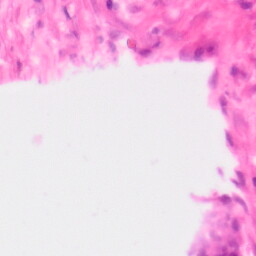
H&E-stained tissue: Colon